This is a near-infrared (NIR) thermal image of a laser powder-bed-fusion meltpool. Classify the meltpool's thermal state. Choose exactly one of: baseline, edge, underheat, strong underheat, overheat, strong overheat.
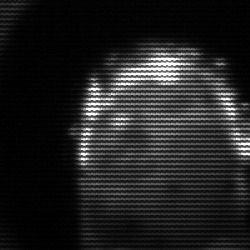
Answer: baseline